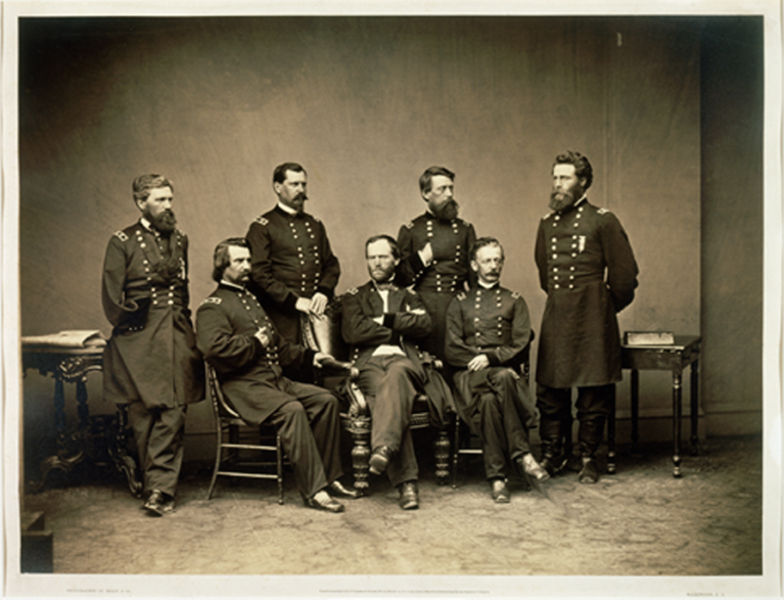
Titel: Sherman and His Generals
Künstler: George N. Barnard
Standort: Amherst (Massachusetts, USA)
Institution: Mead Art Museum, Amherst College
Schlagwörter: chair, hands, leaders, men, military, people, soldier, soldiers, white, arm, black, carpet, chairs, gray, group, group portrait, hair, interior, meeting, nose, old, portrait, seated, sitting, society, table, wall, picture, floor, man, folded, feet, suit, uniform, black and white, coat, army, buttons, coats, beard, boots, desk, photo, uniforms, victorian, newspaper, arms, pose, antique, history, pants, shoes, studio, english, bart, war, american, book, shadows, trousers, standing, foto, photograph, retro, mustache, moustache, sleeves, europe, civil war, posed, tables, ugly, general, chiar, beards, soldaten, seven, stern, union, generals, epaulettes, combat, amputee, soliders, vintage, unit, armless, desks, knopf, decorated, schnurbart, posing, mustaches, prinz, moustaches, grant, sherman, 1860s, veterans, officials, unsmiling, civil war (u.s.), staning, pictures of soldiers, oficials